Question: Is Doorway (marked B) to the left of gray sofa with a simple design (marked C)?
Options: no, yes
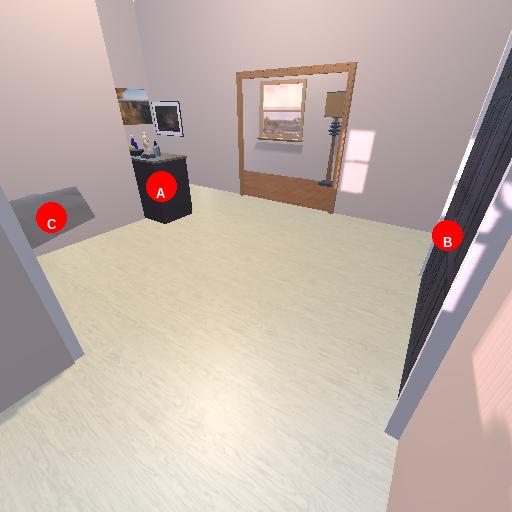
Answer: no